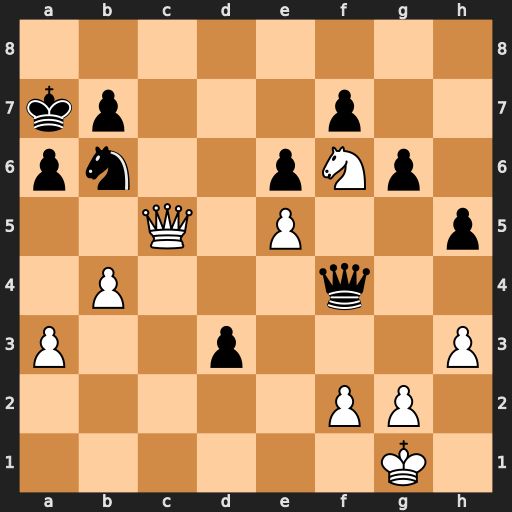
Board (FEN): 8/kp3p2/pn2pNp1/2Q1P2p/1P3q2/P2p3P/5PP1/6K1
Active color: w
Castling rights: -
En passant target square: -
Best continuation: Nd7 Qc1+ Qxc1